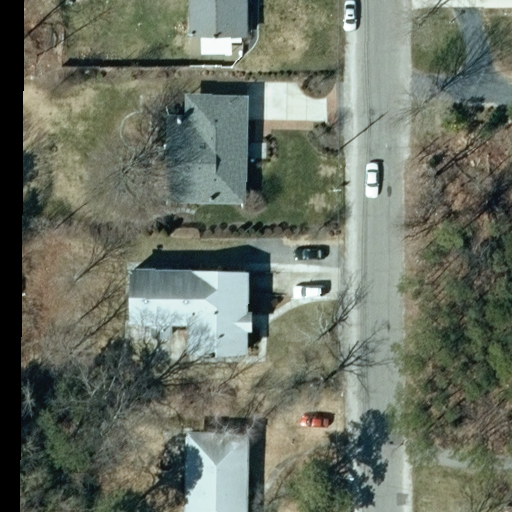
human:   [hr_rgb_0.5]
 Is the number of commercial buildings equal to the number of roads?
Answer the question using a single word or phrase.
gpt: no

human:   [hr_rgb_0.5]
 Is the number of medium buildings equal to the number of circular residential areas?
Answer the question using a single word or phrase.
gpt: no

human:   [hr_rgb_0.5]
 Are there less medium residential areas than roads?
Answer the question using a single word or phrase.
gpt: yes

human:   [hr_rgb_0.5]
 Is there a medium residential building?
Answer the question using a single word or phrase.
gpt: yes

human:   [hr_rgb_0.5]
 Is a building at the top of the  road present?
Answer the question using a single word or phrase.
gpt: yes

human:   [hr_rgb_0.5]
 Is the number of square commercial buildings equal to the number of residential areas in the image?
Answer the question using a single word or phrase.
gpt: no

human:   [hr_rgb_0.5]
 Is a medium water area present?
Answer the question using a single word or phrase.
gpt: no

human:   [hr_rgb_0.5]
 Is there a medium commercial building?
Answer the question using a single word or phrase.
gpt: no

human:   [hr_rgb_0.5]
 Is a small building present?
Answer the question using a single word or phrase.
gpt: yes

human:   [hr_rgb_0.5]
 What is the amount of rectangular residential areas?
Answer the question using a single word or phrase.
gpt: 1

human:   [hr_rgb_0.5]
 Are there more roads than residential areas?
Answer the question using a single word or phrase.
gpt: no

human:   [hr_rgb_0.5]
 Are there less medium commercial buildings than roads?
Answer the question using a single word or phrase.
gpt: yes

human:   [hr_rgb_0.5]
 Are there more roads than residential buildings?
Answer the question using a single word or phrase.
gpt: no

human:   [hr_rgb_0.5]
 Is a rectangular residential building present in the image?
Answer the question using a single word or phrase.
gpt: yes

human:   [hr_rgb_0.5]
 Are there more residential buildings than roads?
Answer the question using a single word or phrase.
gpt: yes

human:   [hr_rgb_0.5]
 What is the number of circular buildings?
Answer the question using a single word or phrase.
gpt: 0

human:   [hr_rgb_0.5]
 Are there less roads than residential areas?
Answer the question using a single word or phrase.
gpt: no

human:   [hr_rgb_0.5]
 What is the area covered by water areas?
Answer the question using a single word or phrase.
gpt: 0m2

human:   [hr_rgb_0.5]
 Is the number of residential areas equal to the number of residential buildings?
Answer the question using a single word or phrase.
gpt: no

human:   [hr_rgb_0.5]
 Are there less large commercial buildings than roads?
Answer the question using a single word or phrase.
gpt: yes

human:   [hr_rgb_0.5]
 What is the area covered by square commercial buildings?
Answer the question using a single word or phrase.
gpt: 0m2

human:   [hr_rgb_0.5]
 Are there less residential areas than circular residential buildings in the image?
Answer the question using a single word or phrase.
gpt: no

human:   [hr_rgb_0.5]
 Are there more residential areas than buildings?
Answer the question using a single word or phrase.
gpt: no

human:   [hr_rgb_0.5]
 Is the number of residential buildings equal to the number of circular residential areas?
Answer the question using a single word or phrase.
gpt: no

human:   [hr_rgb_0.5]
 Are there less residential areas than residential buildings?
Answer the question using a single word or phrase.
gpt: yes

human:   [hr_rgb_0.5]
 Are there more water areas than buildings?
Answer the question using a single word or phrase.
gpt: no

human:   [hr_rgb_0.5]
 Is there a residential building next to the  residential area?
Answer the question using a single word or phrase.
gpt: yes

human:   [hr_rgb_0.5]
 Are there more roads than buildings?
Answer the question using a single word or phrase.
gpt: no

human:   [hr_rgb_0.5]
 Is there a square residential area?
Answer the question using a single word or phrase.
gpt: no

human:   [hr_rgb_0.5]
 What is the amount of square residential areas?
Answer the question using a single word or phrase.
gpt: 0

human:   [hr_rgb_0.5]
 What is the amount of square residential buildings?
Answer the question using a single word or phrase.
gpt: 0

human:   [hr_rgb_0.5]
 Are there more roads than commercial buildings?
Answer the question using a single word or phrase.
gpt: yes

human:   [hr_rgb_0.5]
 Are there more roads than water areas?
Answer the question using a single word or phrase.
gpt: yes

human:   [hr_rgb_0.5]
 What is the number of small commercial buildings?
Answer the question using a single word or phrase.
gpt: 0

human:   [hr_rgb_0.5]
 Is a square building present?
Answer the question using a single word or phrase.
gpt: no

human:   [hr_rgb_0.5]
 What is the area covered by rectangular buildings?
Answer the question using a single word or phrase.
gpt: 573m2